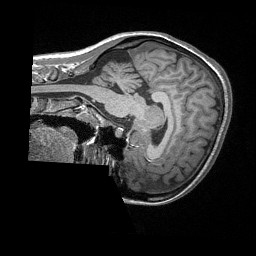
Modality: T1w
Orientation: sagittal
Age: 21
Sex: male
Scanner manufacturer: siemens
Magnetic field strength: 3 T
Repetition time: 1.64 s
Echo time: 0.00234 s